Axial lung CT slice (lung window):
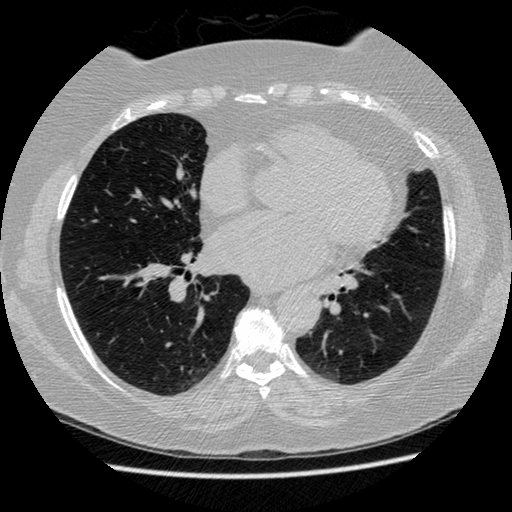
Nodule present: no